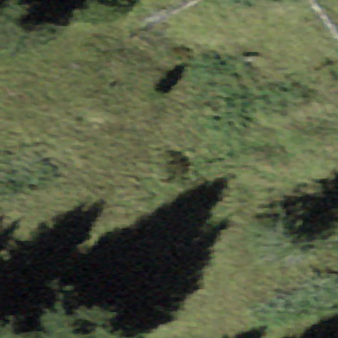
Label: other